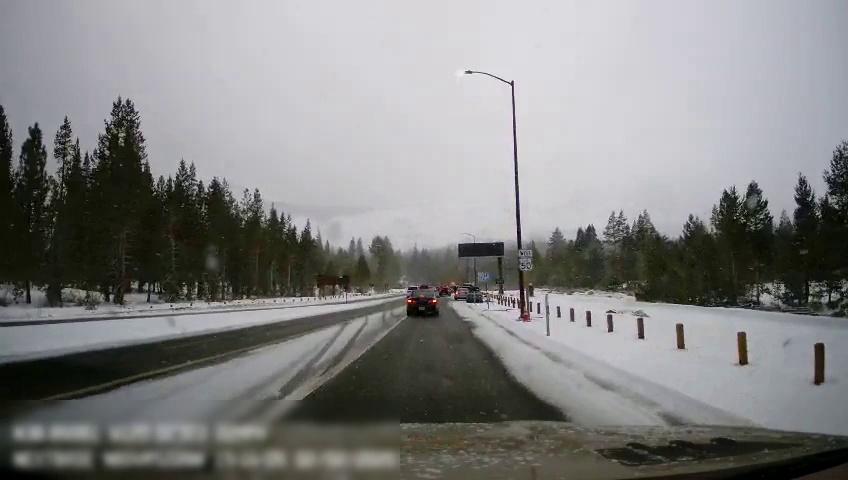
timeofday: Day
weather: Snowy
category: Drivable Space
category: Vehicles | Car
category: Vehicles | Van
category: Vehicles | Car
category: Vehicles | Car
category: Pedestrians
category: Vehicles | Car
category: Lanes | Alternate Lane
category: Lanes | Current Lane
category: Traffic | Signs
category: Traffic | Signs